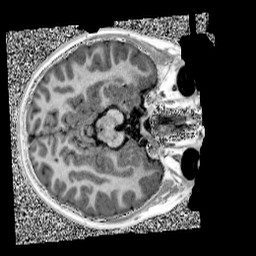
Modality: UNIT1
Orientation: axial
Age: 9
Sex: male
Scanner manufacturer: siemens
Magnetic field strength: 3 T
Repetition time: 4 s
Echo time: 0.00299 s